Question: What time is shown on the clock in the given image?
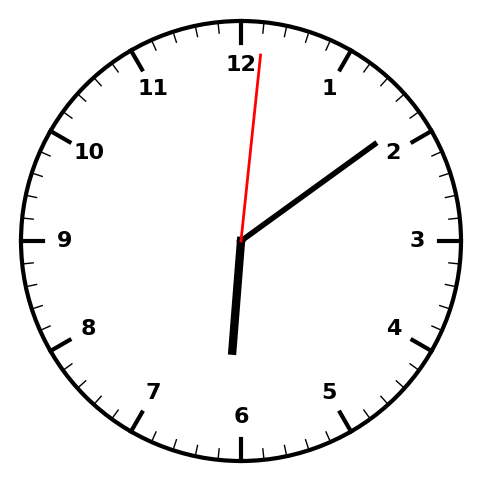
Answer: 06:09:01